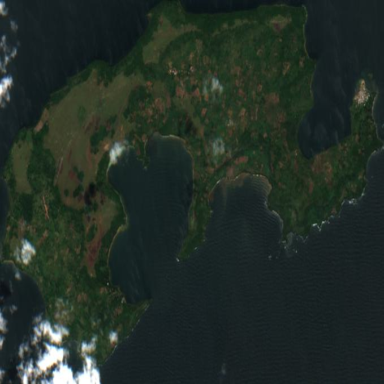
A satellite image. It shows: Island.